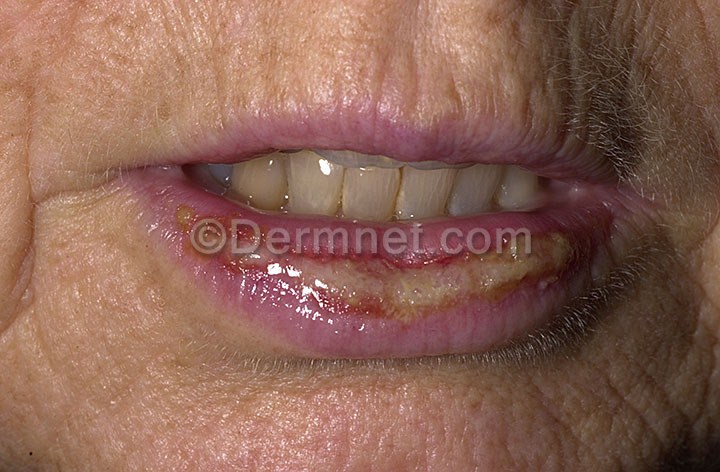
Disease: Actinic Keratosis Basal Cell Carcinoma and other Malignant Lesions